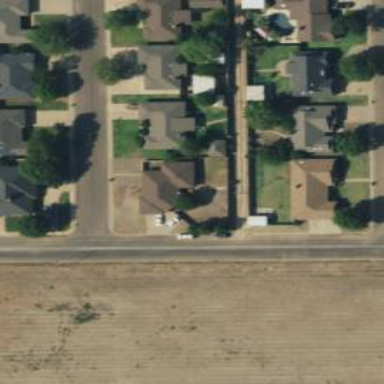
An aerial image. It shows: Alley classified as service road.